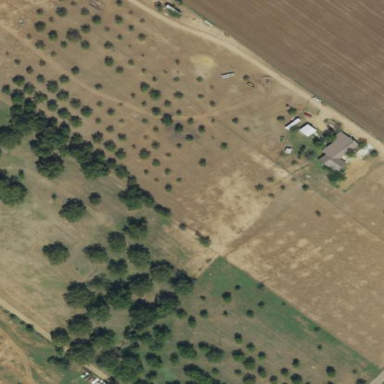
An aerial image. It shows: Orchard.